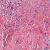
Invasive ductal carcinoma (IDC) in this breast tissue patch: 1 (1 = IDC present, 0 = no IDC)